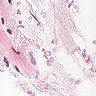
Metastatic tissue present: no